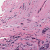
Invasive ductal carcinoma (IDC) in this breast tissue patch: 1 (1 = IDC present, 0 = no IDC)